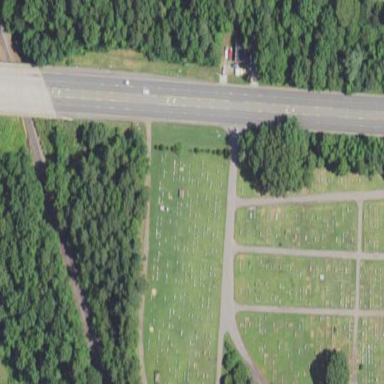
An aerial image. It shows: Cemetery.